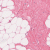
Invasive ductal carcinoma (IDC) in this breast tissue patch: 0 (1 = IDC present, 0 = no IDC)